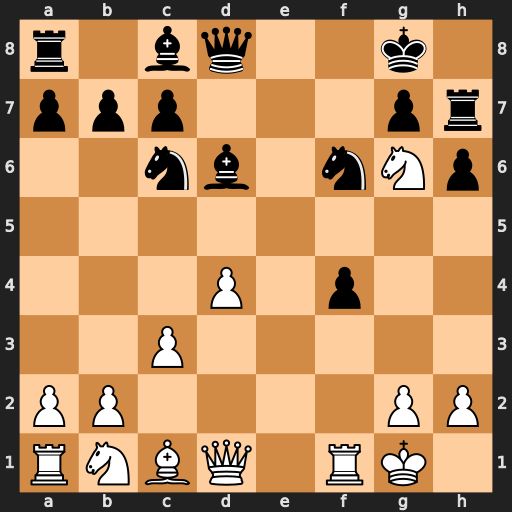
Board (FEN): r1bq2k1/ppp3pr/2nb1nNp/8/3P1p2/2P5/PP4PP/RNBQ1RK1
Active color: w
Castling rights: -
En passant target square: -
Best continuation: Qb3+ Nd5 Qxd5+ Be6 Qxe6#